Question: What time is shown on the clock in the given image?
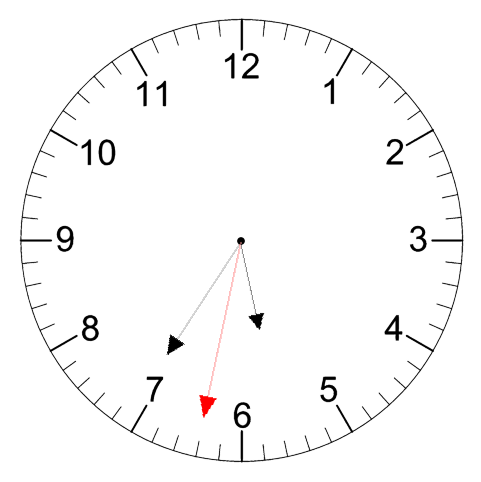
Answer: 05:35:32